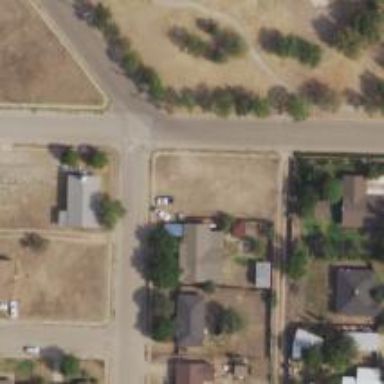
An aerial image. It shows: Alleyway designated as service road.